Field crop: maize
Growth stage: 2
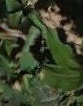
Species: maize